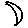
Label: moon